Field crop: maize
Growth stage: 2
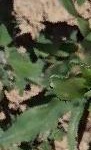
Species: maize